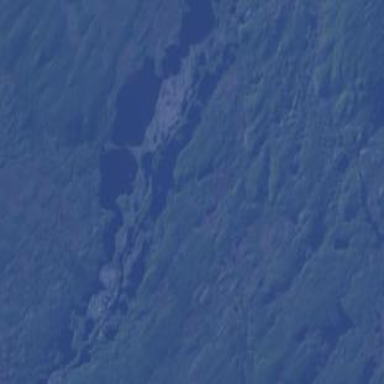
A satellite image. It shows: Serene lake surrounded by nature.